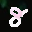
Label: 8